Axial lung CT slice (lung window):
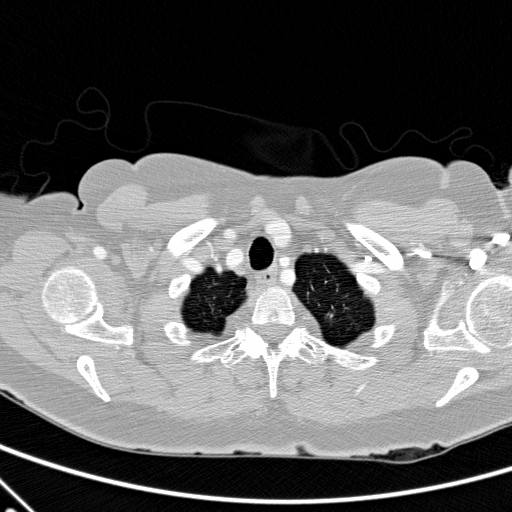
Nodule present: no